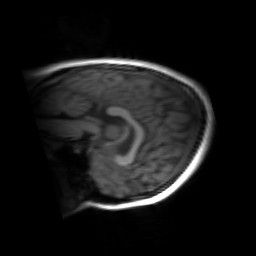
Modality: inplaneT1
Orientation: sagittal
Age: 22
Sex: female
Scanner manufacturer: siemens
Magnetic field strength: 3 T
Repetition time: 1.2 s
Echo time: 0.00251 s